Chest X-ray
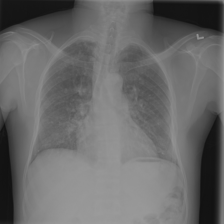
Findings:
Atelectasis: negative
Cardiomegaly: negative
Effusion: negative
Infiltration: positive
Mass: negative
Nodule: negative
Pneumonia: negative
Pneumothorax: negative
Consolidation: negative
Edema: negative
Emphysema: negative
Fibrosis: negative
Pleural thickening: negative
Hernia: negative